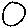
Label: circle